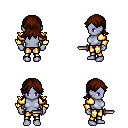
a pixel art fantasy rpg character, female body template, dark elf, purple skin, gold arm armor, gold greaves, brown loose hair, dagger, four views (front, back, left, right), 2x2 character sprite sheet, small pixel art, hard edges, no anti-aliasing